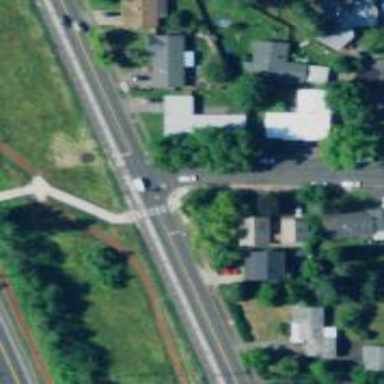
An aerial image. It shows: Unmarked crossing on the road.